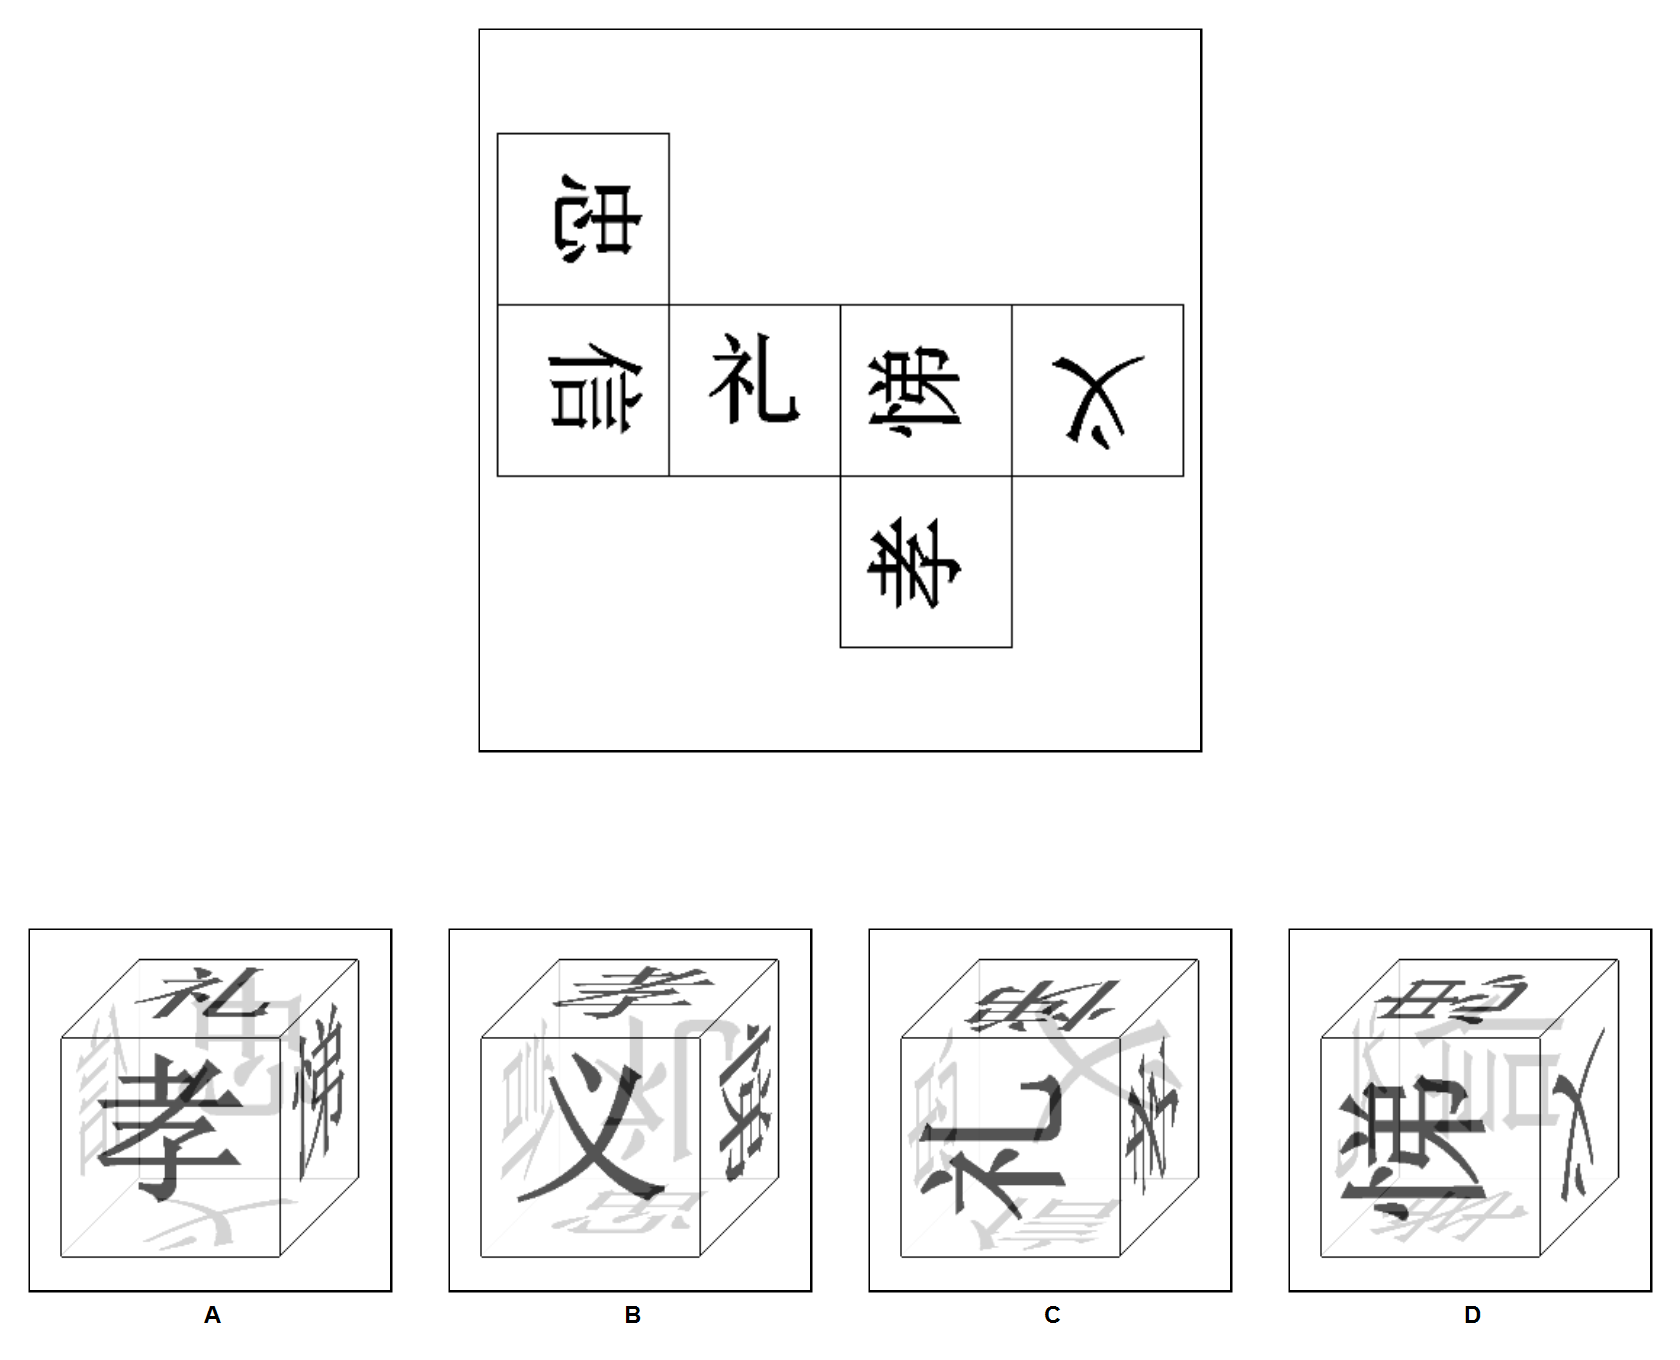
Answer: A